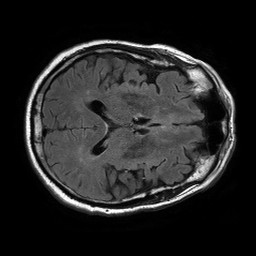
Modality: FLAIR
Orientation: axial
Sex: male
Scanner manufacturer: philips
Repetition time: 11 s
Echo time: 0.125 s